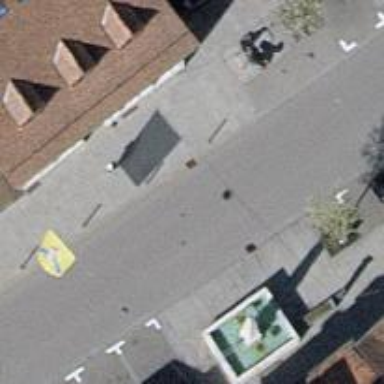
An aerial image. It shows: Bollard barrier.